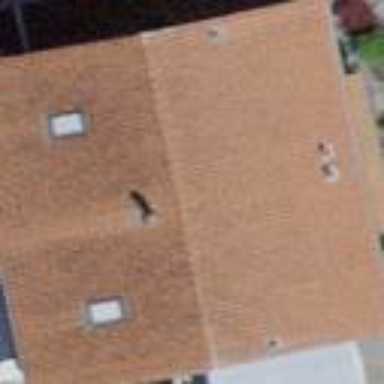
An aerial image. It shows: Terrace building with gabled roof.